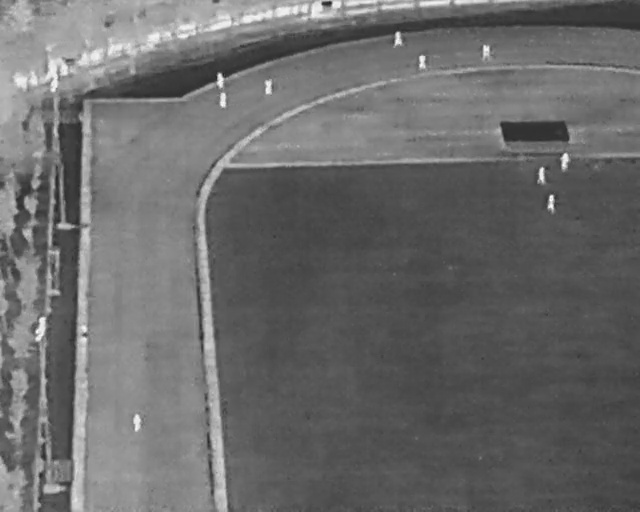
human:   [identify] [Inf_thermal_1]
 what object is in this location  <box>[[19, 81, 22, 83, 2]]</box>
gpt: <ref>1 medium person at the bottom left</ref>

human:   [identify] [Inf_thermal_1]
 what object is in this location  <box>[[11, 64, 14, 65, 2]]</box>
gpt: <ref>1 small person at the left</ref>

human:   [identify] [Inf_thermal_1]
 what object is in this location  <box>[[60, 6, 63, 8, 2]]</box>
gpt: <ref>1 medium person at the top</ref>